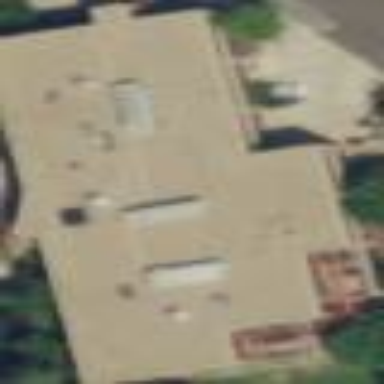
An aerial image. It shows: Building.